Interaction volume radius: 10 \u00c5
Interaction volume height: 20 \u00c5
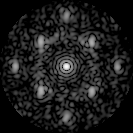
Disorder parameter: 0.4512